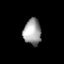
Tissue: lung
Cell type: Epithelial cells
Senescence score: 0.1755
Nuclear area (px): 452
Mean DAPI intensity: 158.062